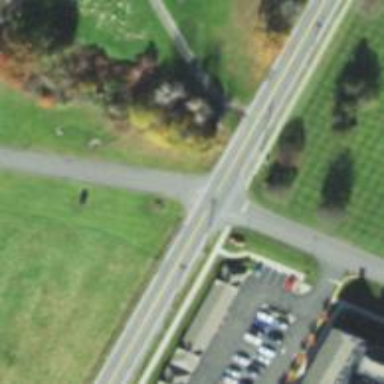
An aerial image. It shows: Stop road.